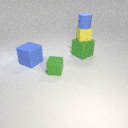
small green rubber cube to the left of large green rubber cube